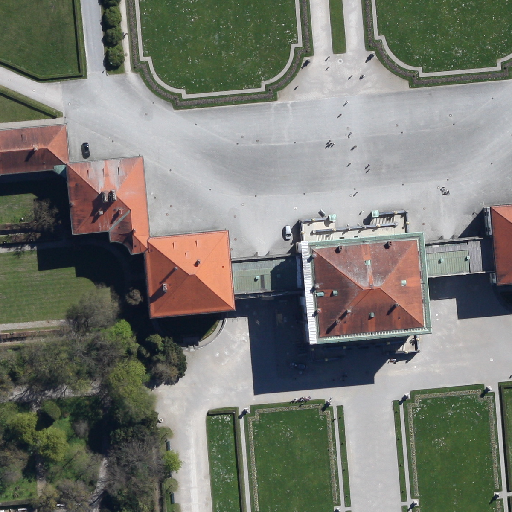
Referring expression: impervious surface